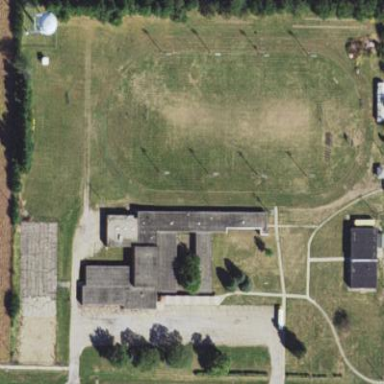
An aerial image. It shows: School.